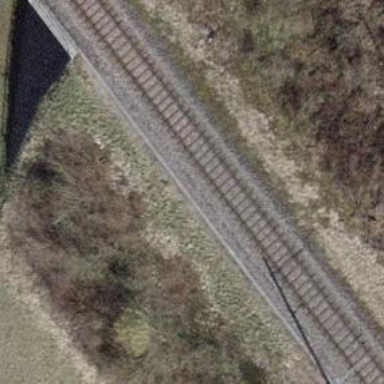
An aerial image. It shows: Railway bridge with electrified tracks and single contact line.